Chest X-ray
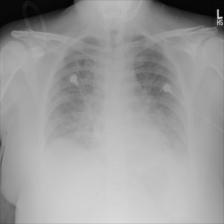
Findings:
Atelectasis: negative
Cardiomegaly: negative
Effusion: negative
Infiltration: negative
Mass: negative
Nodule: negative
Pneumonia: negative
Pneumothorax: negative
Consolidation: negative
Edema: positive
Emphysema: negative
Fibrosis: negative
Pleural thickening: negative
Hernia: negative